Field crop: maize
Growth stage: 1
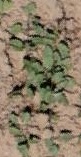
Species: convolvulus